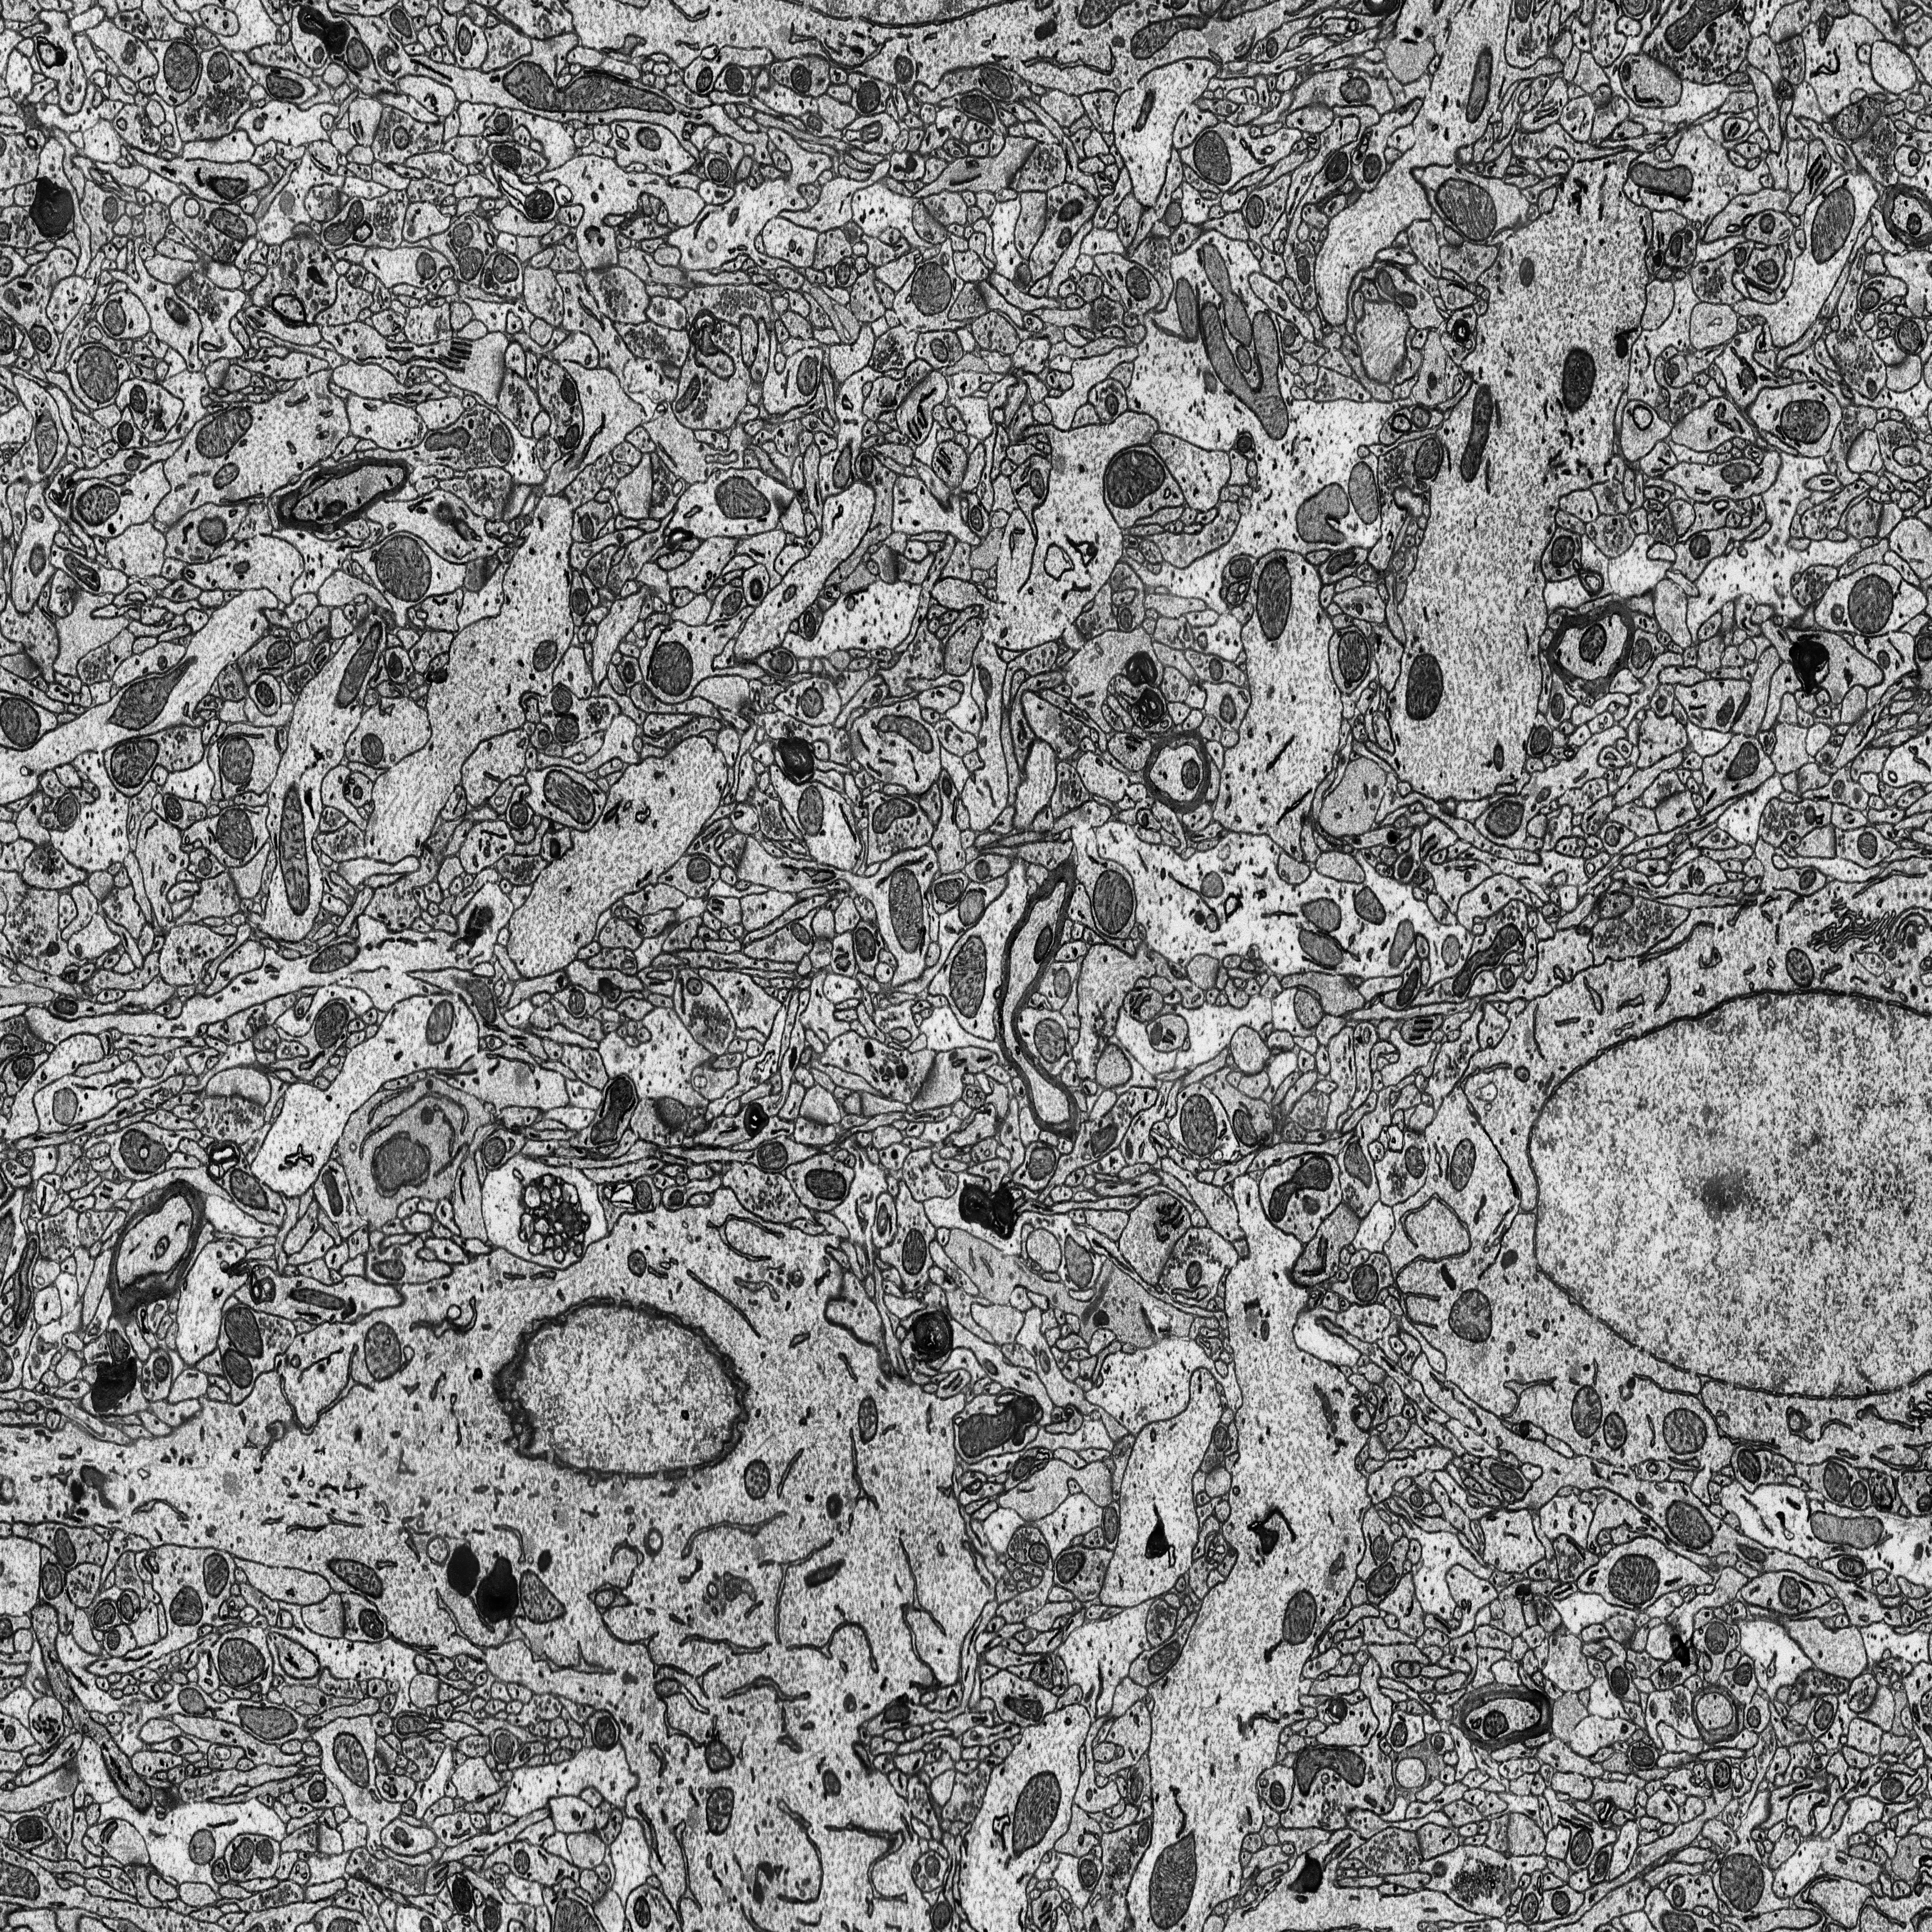
Electron microscopy slice of rat cortex tissue
Slice depth (z): 186
Mitochondria instances in slice: 381